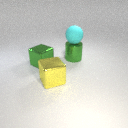
large green metal cube to the left of large green metal cylinder